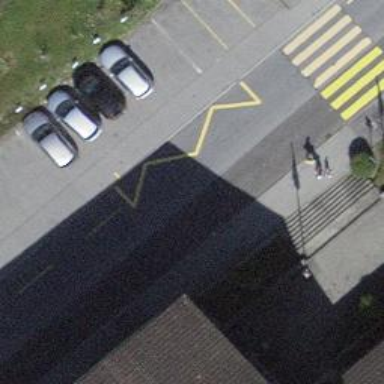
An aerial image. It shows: Bus stop with designated public transport stop position.